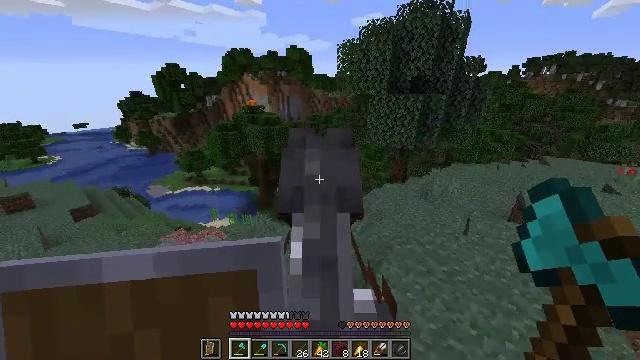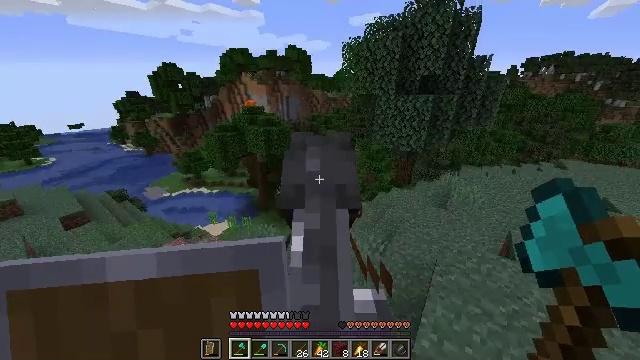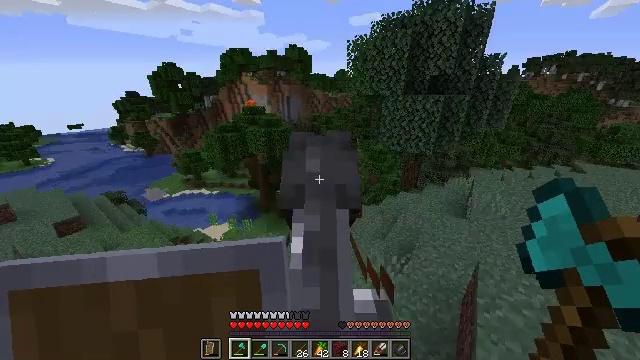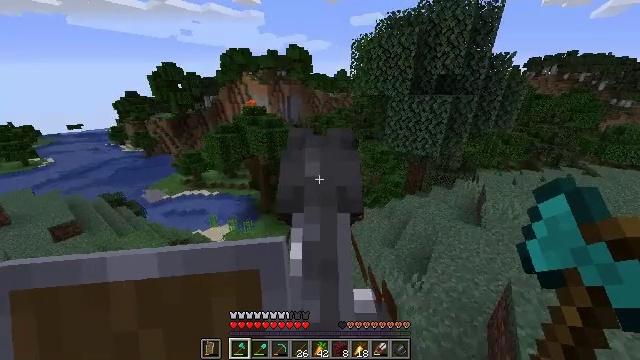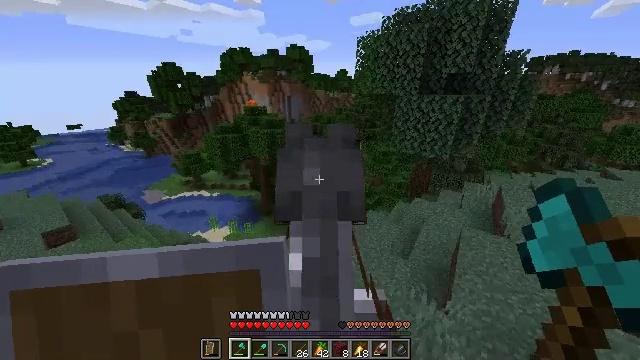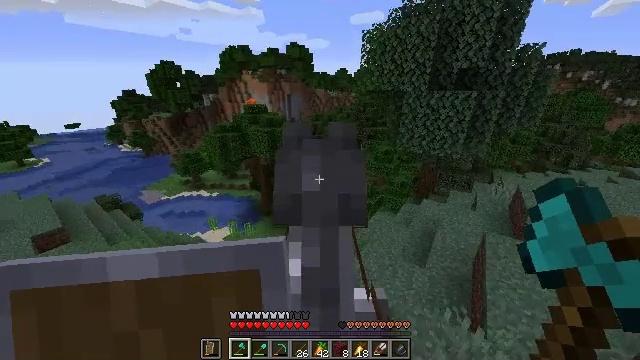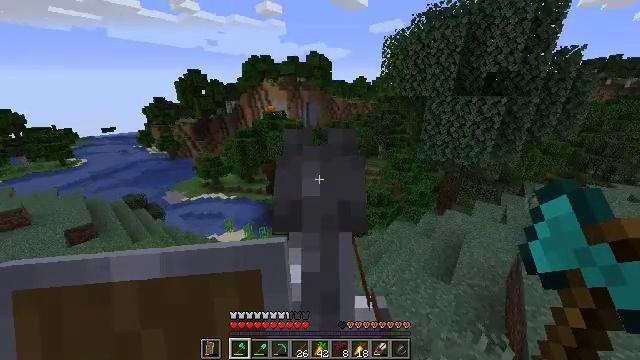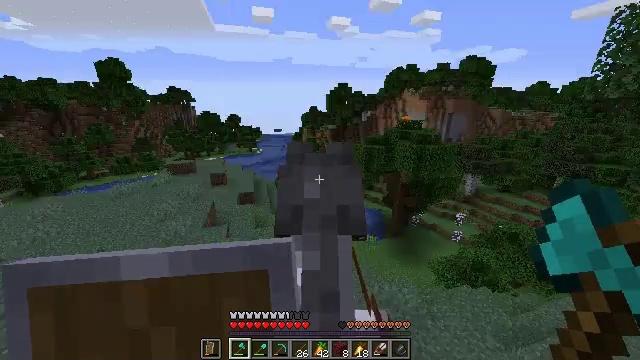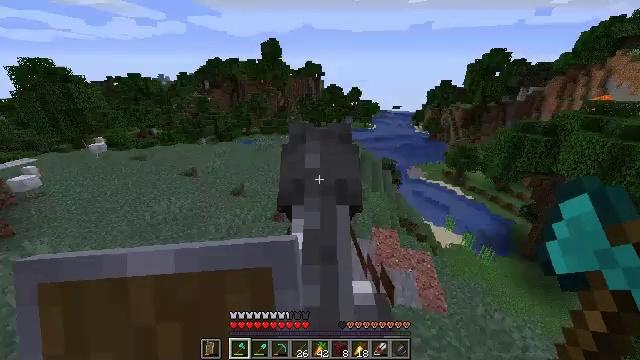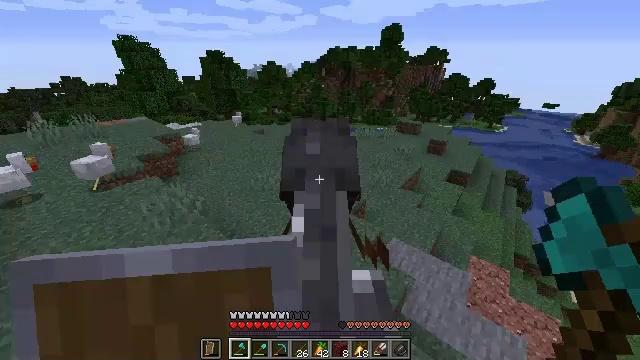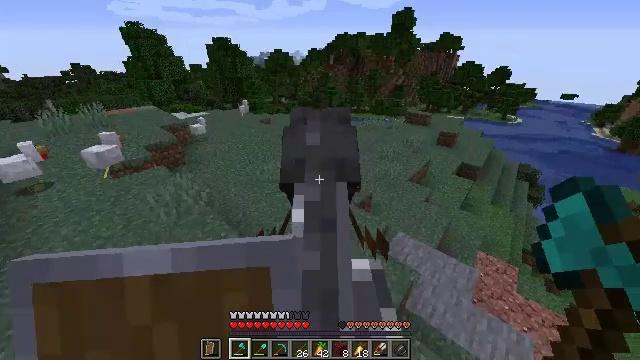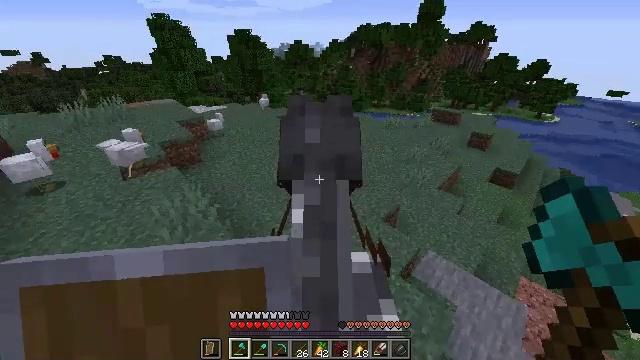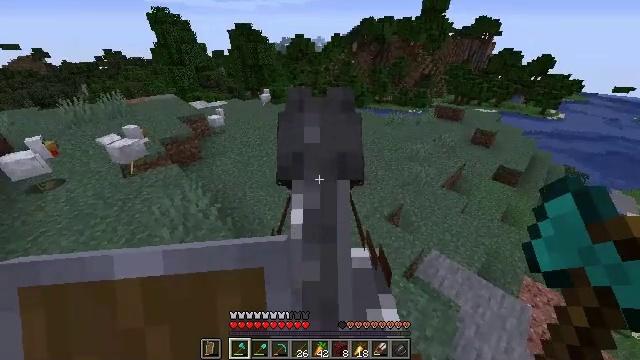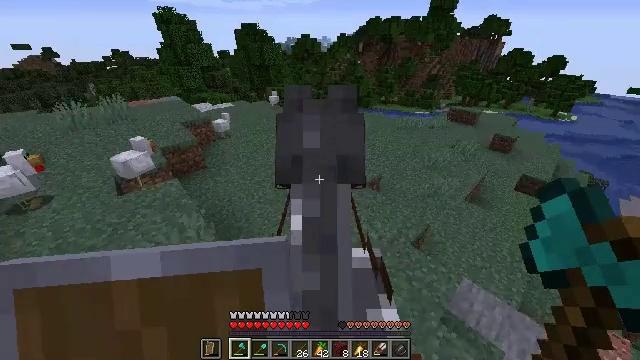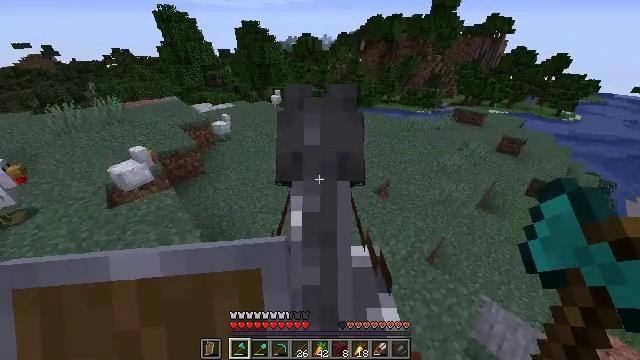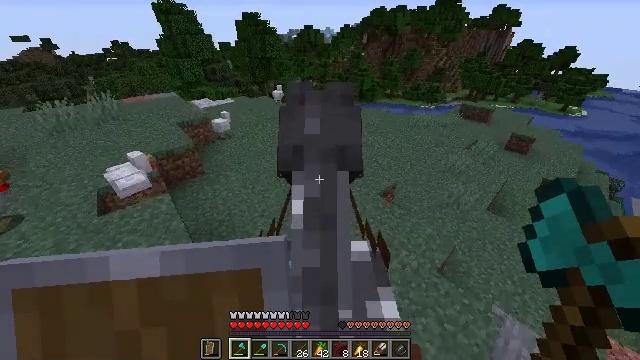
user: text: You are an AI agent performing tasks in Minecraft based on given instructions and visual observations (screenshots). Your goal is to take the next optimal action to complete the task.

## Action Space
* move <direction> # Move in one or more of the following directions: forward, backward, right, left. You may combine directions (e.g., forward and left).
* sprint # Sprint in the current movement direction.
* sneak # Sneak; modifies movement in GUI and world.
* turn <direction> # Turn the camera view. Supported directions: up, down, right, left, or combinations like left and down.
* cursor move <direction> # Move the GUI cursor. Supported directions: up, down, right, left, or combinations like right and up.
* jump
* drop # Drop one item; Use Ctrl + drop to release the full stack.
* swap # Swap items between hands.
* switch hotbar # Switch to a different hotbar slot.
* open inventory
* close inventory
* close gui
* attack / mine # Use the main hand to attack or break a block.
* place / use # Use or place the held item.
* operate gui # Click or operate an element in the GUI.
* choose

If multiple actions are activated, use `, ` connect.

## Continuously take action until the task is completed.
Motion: motion action
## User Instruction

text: Break the sand block.
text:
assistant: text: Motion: move forward and move left, sprint
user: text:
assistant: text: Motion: move forward and move left, sprint
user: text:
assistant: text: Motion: move forward and move left, sprint
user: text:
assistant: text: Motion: move forward and move left, sprint
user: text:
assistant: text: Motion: move forward and move left, sprint
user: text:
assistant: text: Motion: move forward and move left, sprint, turn left and up
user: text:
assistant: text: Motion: move forward and move left, sprint, turn left and up
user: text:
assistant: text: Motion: move forward and move left, sprint, turn left and down
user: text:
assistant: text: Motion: move forward and move left, sprint, turn left and down
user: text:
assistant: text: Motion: move forward and move left, sprint, turn left and down
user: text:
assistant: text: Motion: move forward and move left, sprint, turn left and down
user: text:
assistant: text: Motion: move forward and move left, sprint, turn left and down
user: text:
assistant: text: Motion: move forward, sprint
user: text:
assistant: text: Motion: move forward, sprint
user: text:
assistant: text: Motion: move forward, sprint, turn left and down
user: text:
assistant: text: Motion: move forward, sprint
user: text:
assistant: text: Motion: move forward, sprint
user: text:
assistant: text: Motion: move forward, sprint
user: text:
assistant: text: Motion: move forward, sprint
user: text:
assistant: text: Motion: move forward, sprint
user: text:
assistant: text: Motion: move forward, sprint, turn right and up
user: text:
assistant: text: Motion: move forward, sprint
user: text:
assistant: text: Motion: move forward, sprint
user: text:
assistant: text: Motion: move forward, sprint
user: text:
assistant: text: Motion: move forward, sprint
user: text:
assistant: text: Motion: move forward, sprint
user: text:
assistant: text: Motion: move forward, sprint
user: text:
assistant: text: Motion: move forward, sprint
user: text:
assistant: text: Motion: move forward, sprint
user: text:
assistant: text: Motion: move forward, sprint